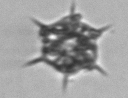
Label: Dictyocha